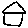
Label: house